This is a demodulated (Hilbert-envelope) spectrum computed from a bearing vibration snapshot; the dashed markers indicate where each bearing fault type would appear (BPFO, BPFI, BSF, FTF). What is the most likely bearing condition (normal, inner_race, outer_race, ball)?
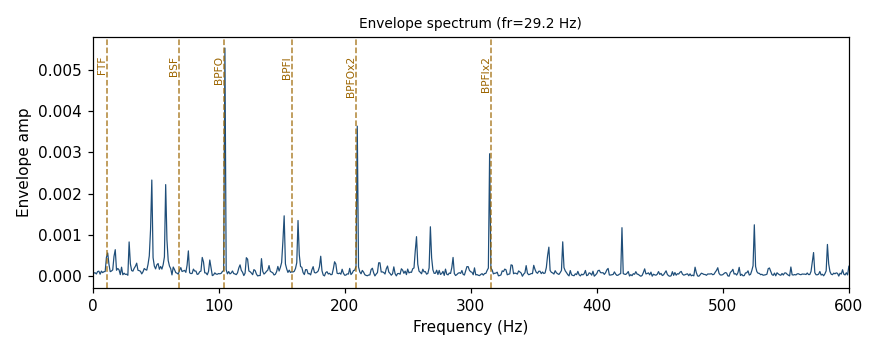
Answer: outer_race